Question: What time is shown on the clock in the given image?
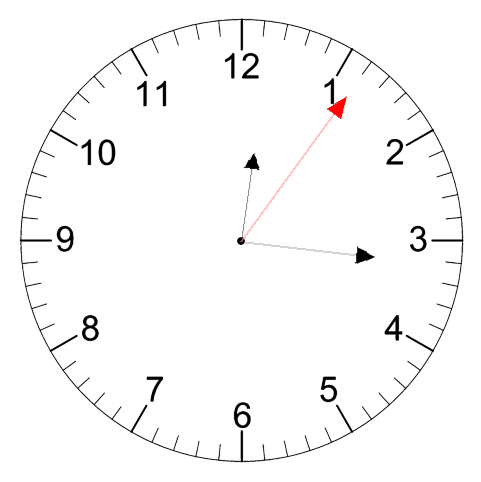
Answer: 12:16:06